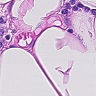
Metastatic tissue present: no